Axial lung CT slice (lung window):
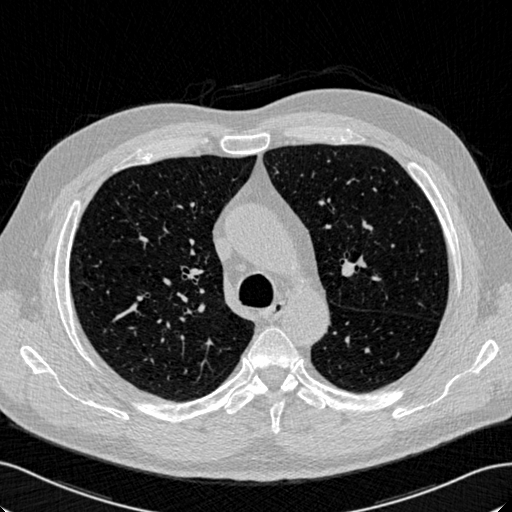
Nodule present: no